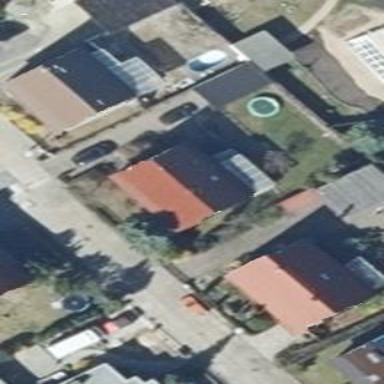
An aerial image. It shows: Simple and straightforward house.